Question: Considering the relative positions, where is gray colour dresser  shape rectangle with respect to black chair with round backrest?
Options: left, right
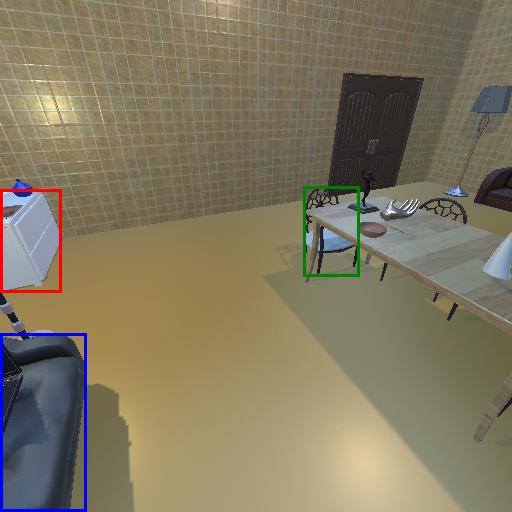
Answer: left